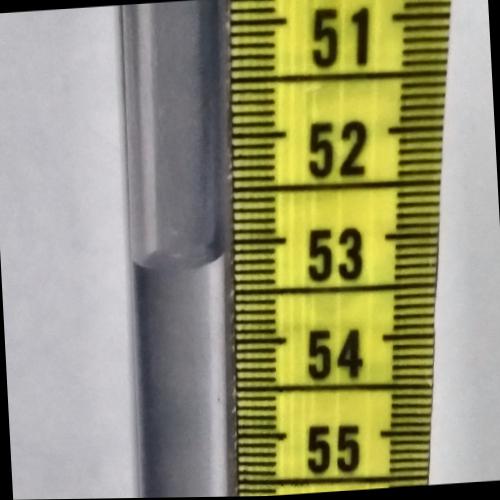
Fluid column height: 53.2 cm